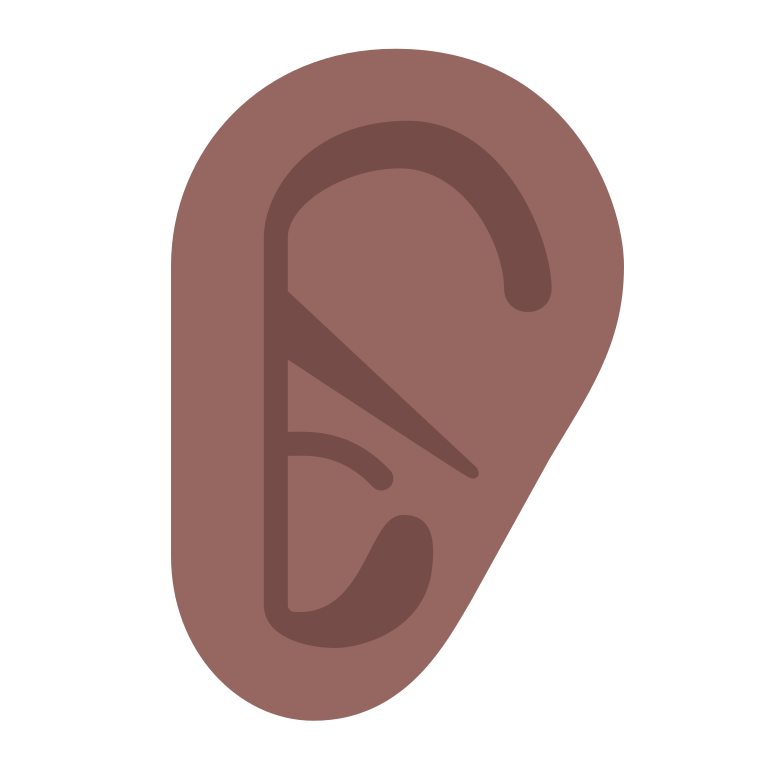
ear flat  dark